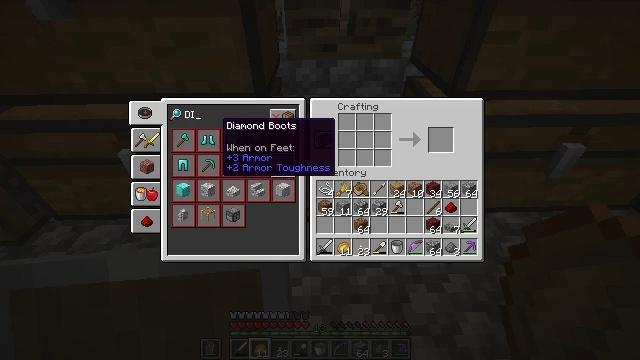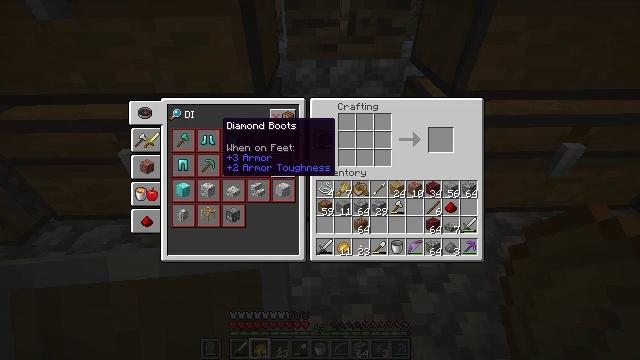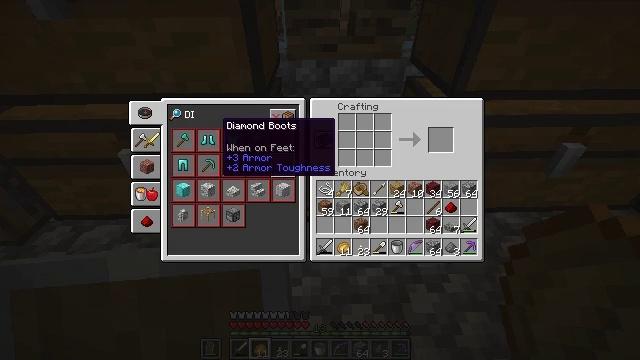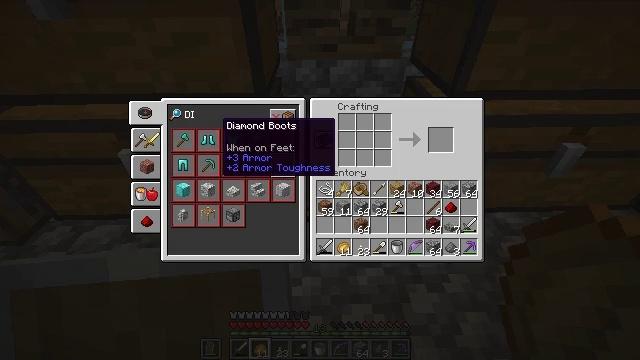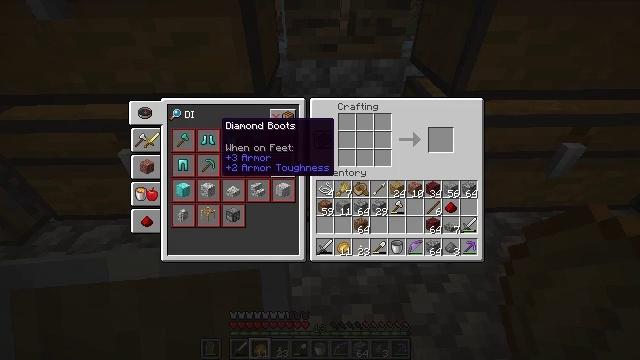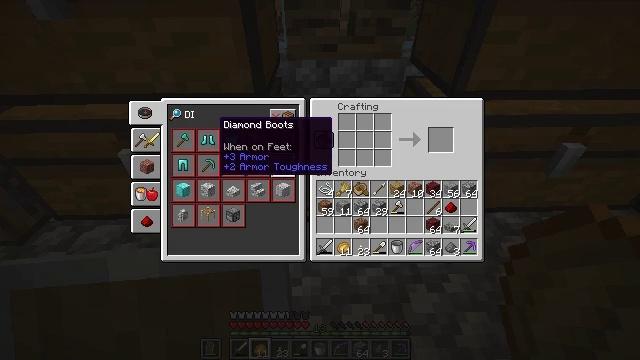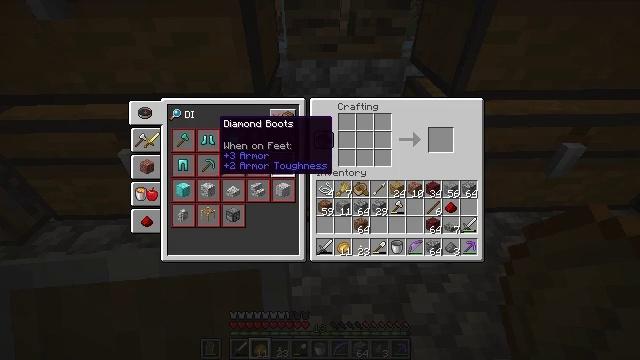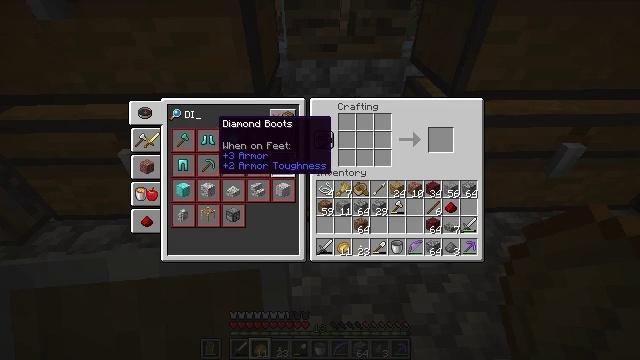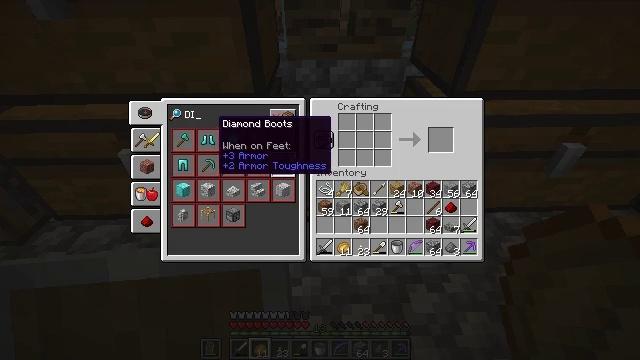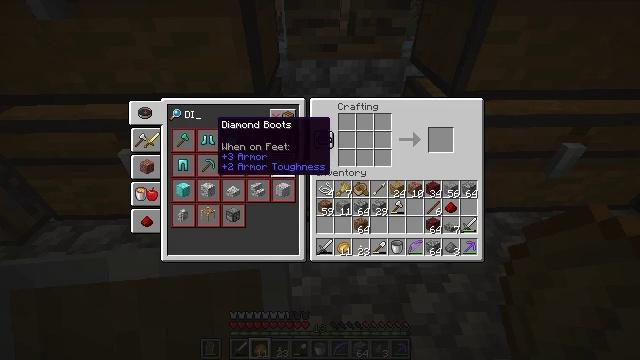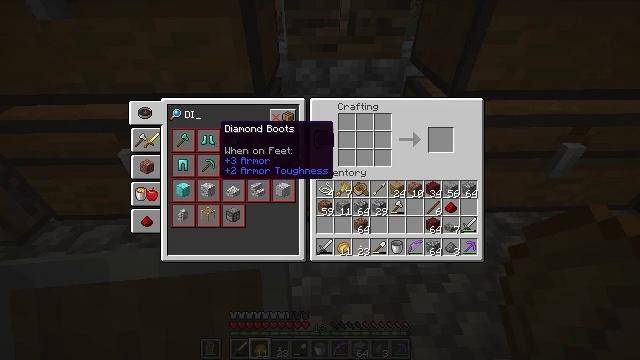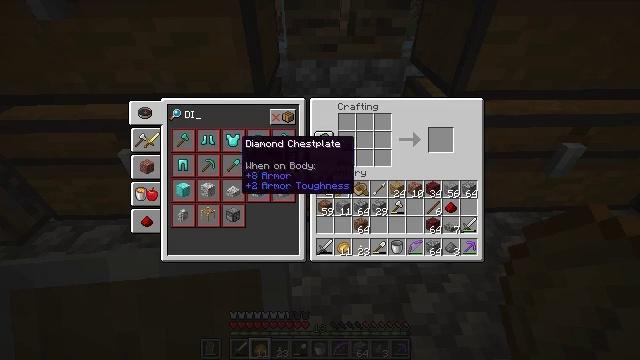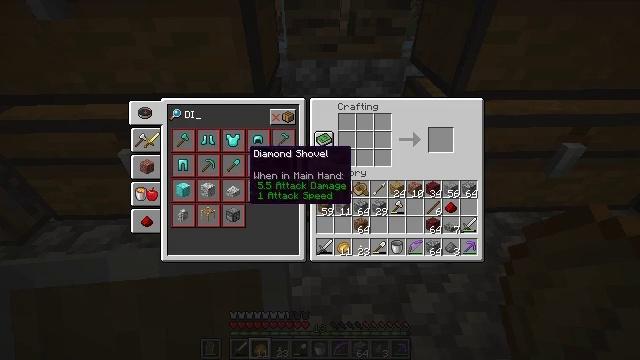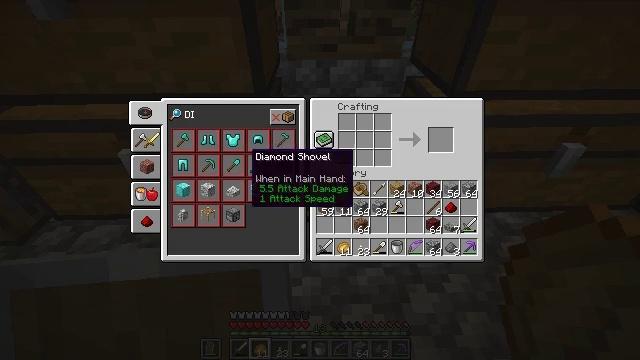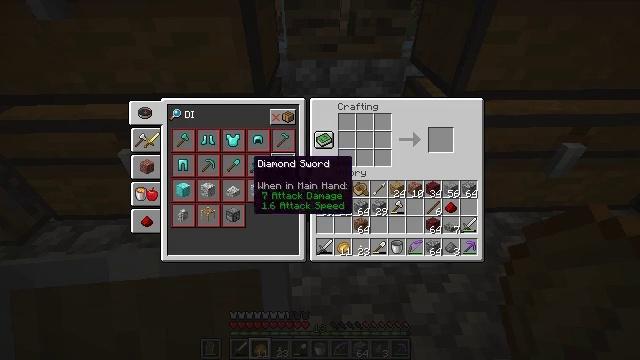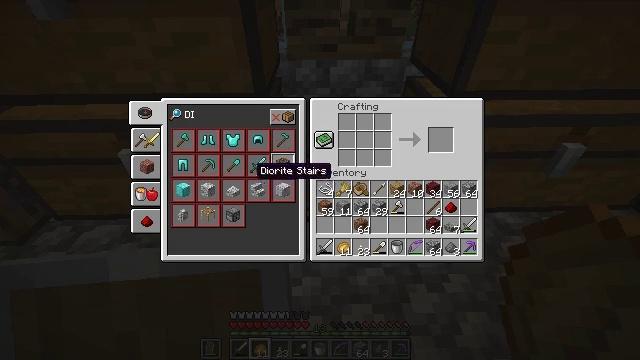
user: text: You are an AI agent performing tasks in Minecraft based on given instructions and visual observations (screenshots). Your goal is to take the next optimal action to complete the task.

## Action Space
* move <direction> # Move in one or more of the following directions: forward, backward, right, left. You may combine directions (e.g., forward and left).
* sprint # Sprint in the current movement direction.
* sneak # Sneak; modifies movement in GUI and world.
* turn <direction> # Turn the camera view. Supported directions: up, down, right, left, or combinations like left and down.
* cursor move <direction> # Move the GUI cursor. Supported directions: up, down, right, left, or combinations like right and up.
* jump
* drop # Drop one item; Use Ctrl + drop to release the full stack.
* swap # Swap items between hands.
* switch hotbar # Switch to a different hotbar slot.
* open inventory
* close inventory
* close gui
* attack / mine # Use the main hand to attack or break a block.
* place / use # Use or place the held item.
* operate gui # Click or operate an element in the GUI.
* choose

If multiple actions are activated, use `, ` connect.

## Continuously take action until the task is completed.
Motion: motion action
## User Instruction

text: Make a bow at the crafting table.
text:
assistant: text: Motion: no_op
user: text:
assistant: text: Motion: no_op
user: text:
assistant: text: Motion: no_op
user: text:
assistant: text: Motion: no_op
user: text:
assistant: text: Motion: no_op
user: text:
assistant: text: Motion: no_op
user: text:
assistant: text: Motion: no_op
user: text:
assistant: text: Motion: no_op
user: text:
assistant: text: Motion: no_op
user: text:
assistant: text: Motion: no_op
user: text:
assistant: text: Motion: turn right and down
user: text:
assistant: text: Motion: turn right and down
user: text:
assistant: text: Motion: no_op
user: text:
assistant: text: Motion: turn down
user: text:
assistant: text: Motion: turn down
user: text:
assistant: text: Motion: turn down
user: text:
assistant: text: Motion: no_op
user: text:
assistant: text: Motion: no_op
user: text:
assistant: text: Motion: no_op
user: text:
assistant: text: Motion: turn down
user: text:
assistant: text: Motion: turn down
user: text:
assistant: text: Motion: no_op
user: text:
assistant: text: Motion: no_op
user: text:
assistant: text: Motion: no_op
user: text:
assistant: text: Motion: no_op
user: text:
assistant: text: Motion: no_op
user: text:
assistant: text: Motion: no_op
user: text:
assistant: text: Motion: no_op
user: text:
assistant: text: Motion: no_op
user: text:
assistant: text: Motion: no_op